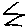
Label: zigzag